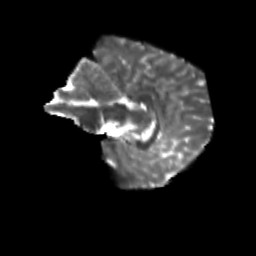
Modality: T2w
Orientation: sagittal
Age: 11
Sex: male
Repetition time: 9.512 s
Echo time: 0.089 s